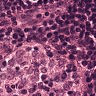
Metastatic tissue present: no